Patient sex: F
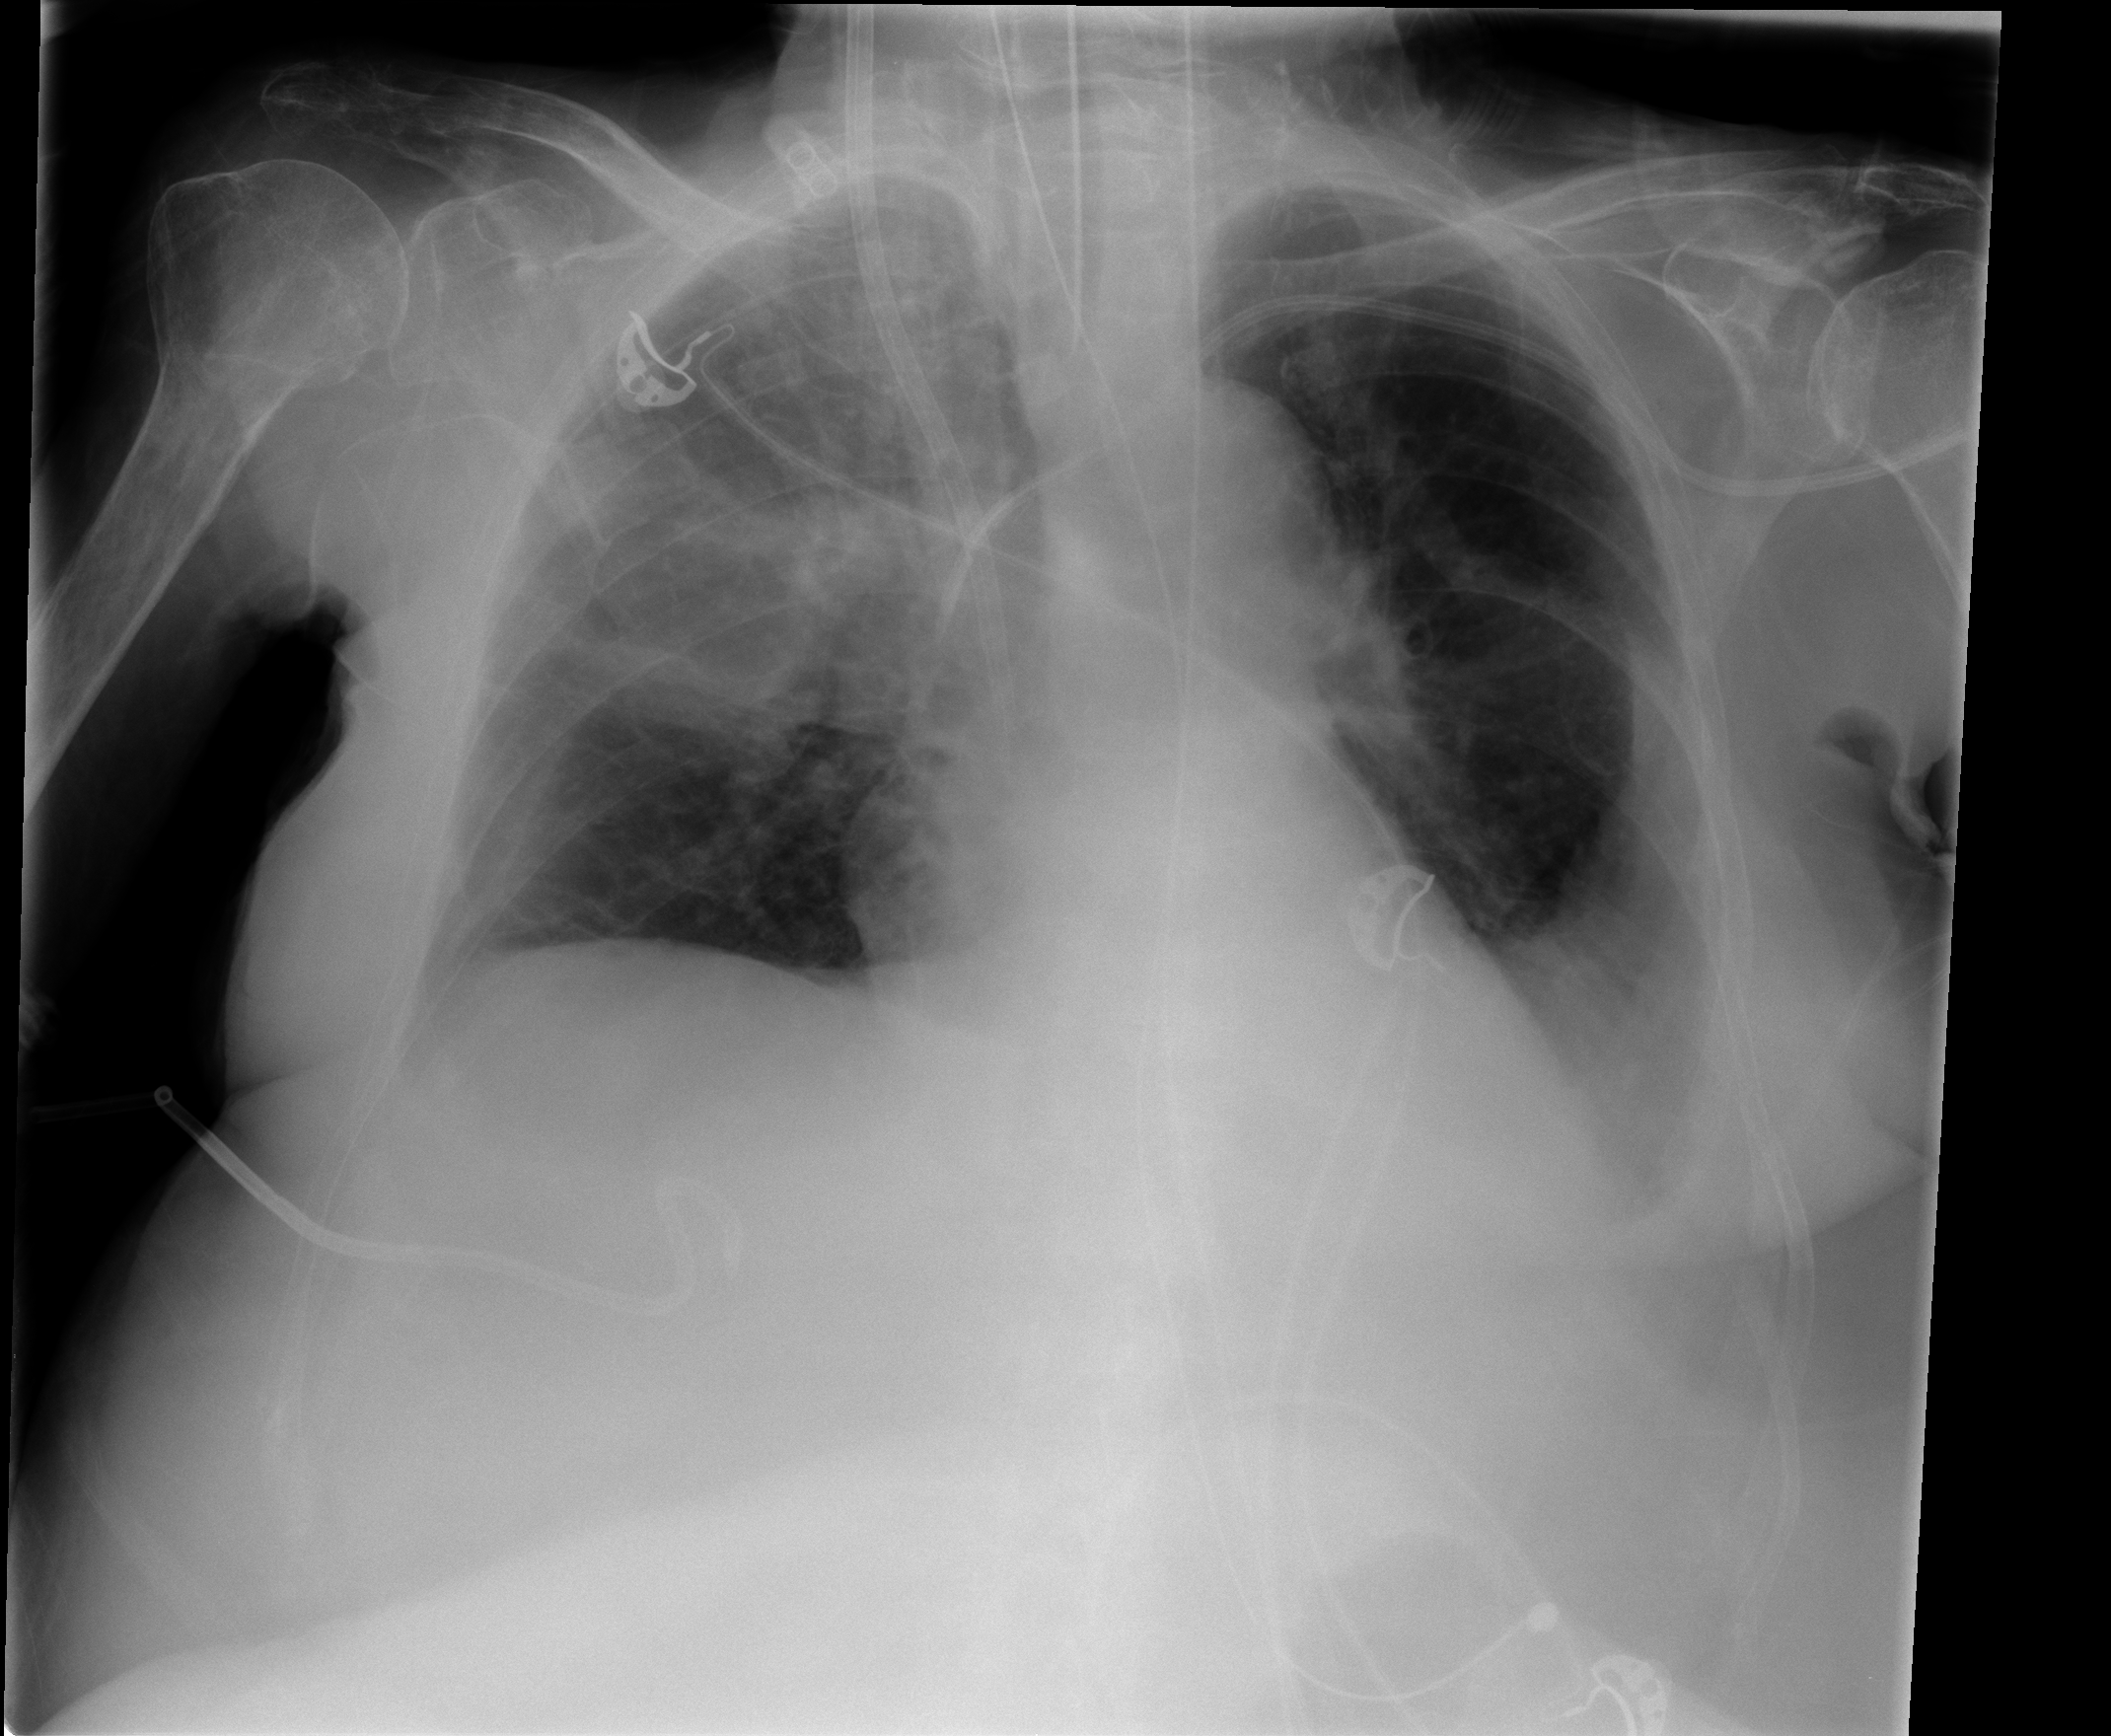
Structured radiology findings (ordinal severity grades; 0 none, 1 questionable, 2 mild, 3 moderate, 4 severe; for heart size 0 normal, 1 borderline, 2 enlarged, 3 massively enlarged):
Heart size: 0
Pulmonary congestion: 2
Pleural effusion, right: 0
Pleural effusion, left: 2
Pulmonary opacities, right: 3
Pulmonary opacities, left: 0
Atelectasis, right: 3
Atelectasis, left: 2